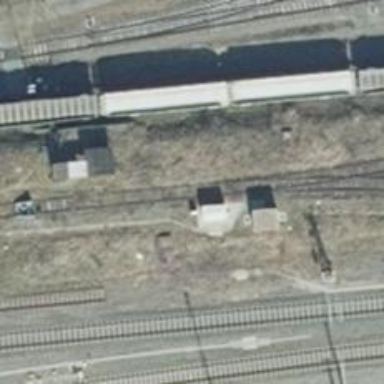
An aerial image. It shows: Railway switch.